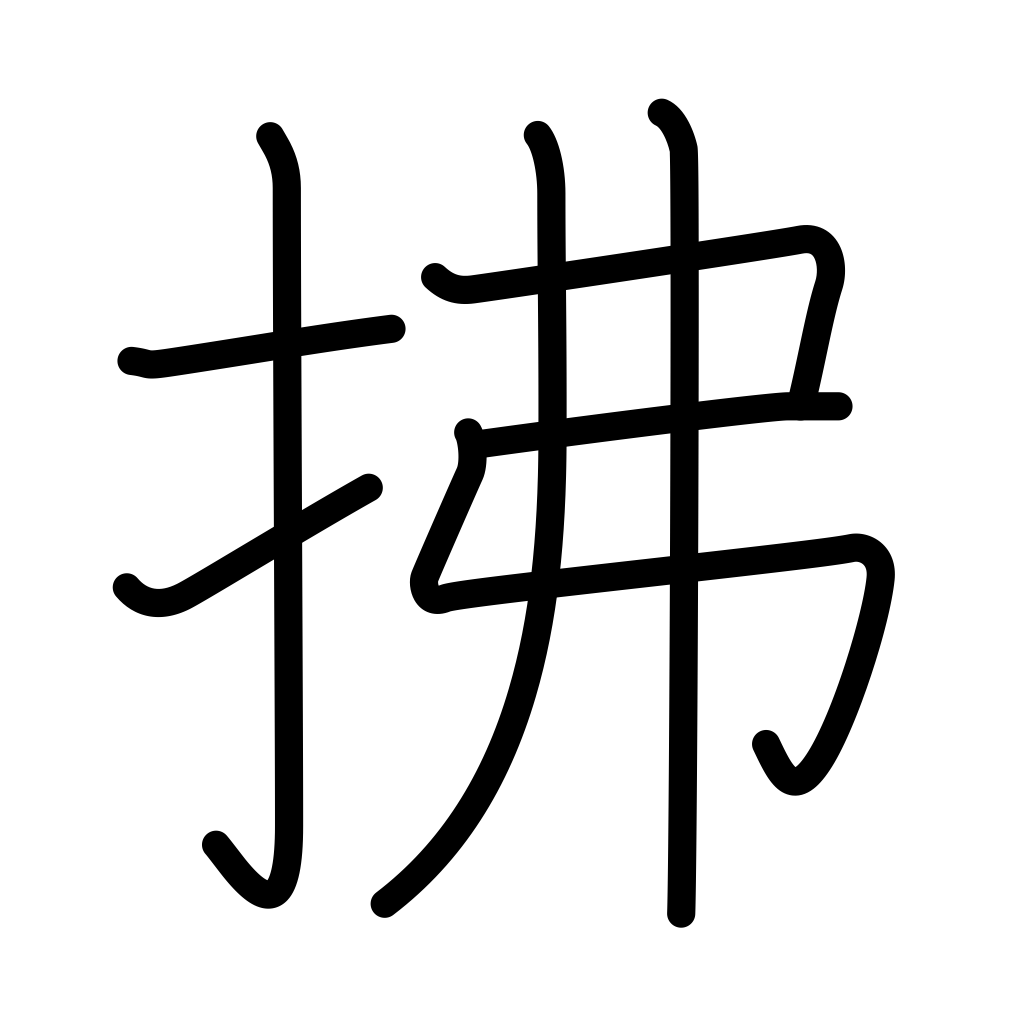
Meaning: clear out, sweep away